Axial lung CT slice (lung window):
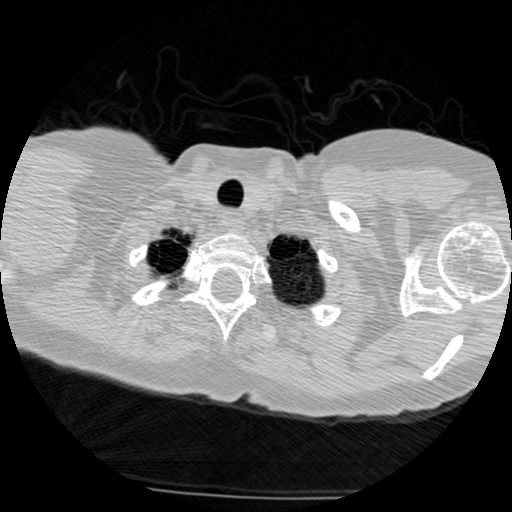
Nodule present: no